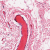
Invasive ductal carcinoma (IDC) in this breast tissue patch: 0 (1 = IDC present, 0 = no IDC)